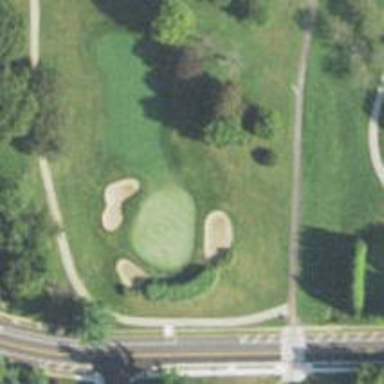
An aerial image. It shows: Golf hole.